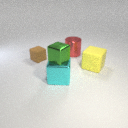
large red metal cylinder to the left of large yellow rubber cube